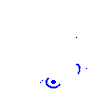
Particle: pion